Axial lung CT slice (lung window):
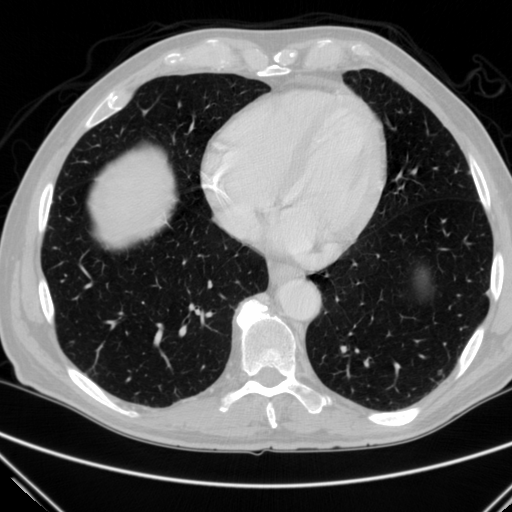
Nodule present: yes
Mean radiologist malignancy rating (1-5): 3